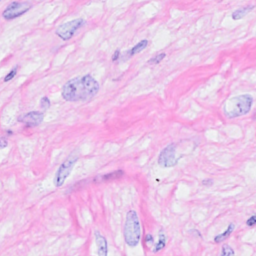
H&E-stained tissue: Breast